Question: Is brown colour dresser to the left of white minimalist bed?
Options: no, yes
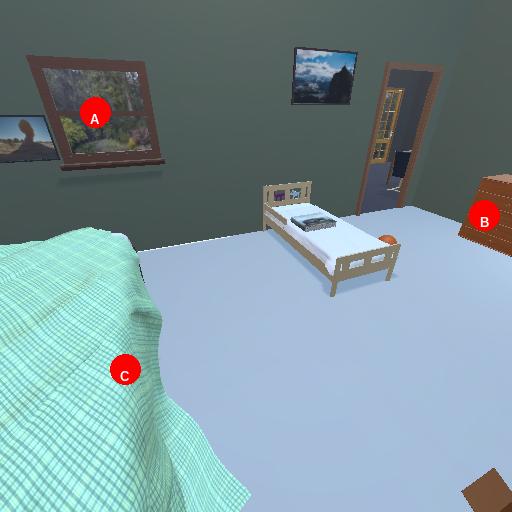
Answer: no